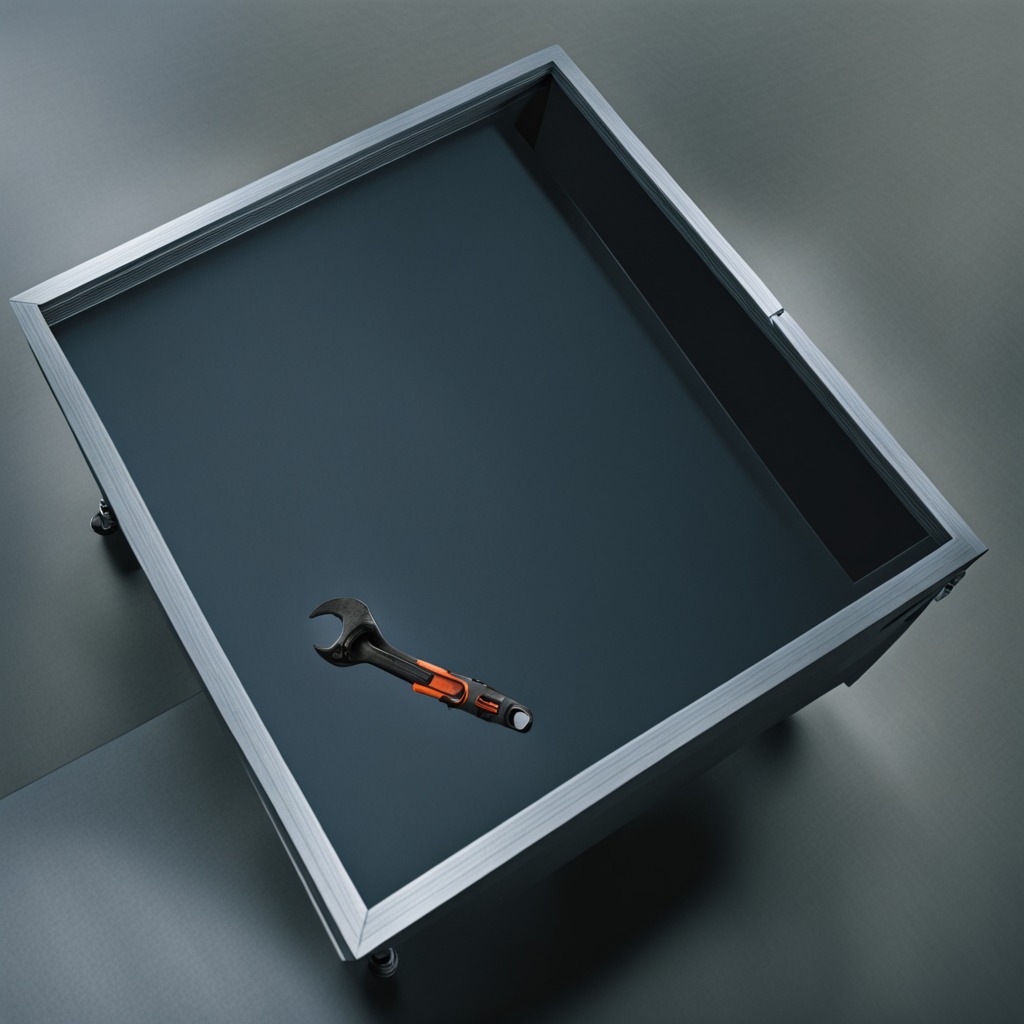
An wrench is lying on the toolbox surface in the airplane hangar workshop.